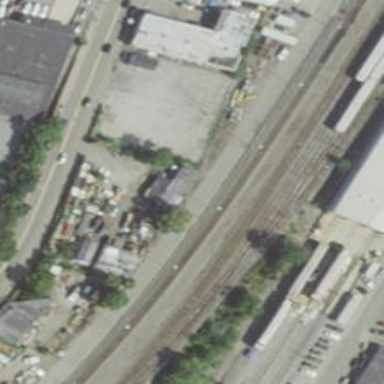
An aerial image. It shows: Railway siding for service.